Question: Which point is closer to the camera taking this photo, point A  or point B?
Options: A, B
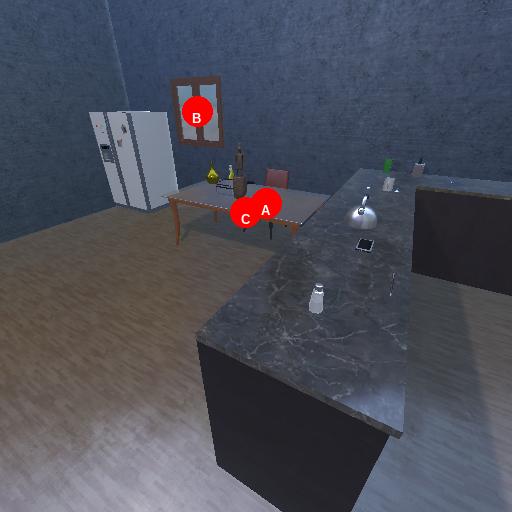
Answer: A